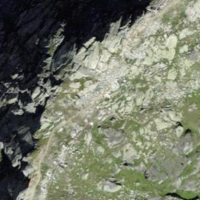
EUNIS habitat code: 48
Species observed at this site:
Phoenicurus ochruros